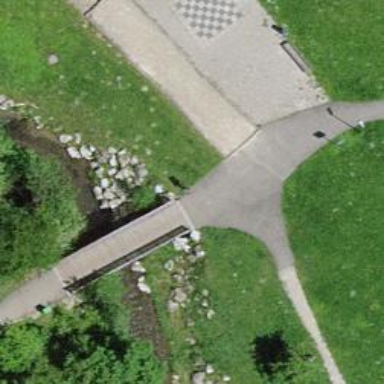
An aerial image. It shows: Sandy path that leads over bridge.